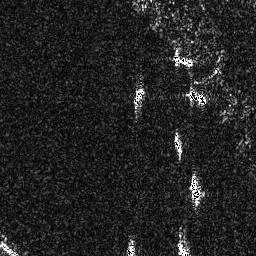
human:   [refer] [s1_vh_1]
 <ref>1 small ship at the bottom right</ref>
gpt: <box>[[73, 67, 78, 81, 0]]</box>

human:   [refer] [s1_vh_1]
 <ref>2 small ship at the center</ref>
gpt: <box>[[51, 32, 56, 42, 0]], [[66, 50, 71, 61, 0]]</box>